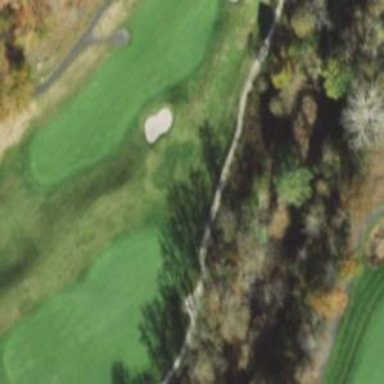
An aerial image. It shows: Grassy area designated as golf fairway.